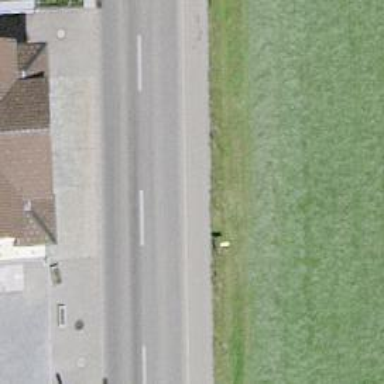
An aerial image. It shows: Bus stop with platform for public transport.